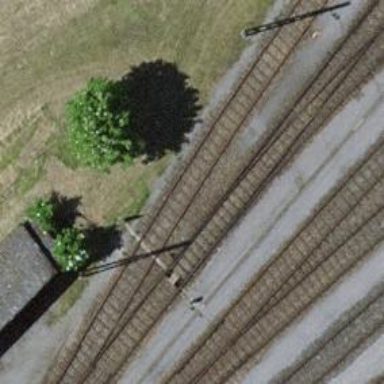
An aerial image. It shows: Rail yard with electrified rails and single track.